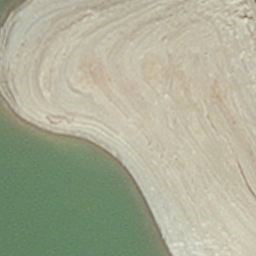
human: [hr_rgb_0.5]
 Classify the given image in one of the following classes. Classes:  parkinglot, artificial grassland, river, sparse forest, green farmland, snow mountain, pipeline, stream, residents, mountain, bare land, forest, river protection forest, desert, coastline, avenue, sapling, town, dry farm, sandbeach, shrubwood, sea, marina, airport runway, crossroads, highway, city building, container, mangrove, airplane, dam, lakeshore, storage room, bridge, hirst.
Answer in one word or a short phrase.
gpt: hirst